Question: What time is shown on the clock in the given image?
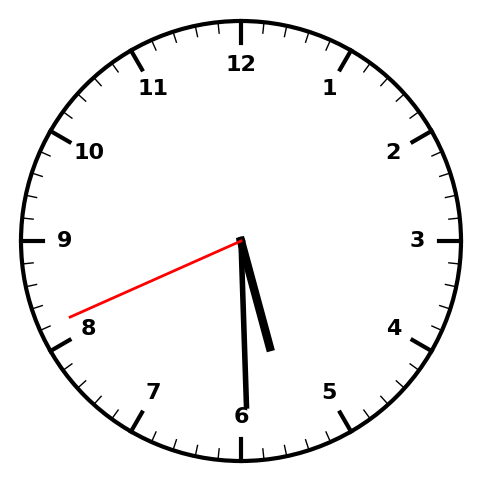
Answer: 05:29:41